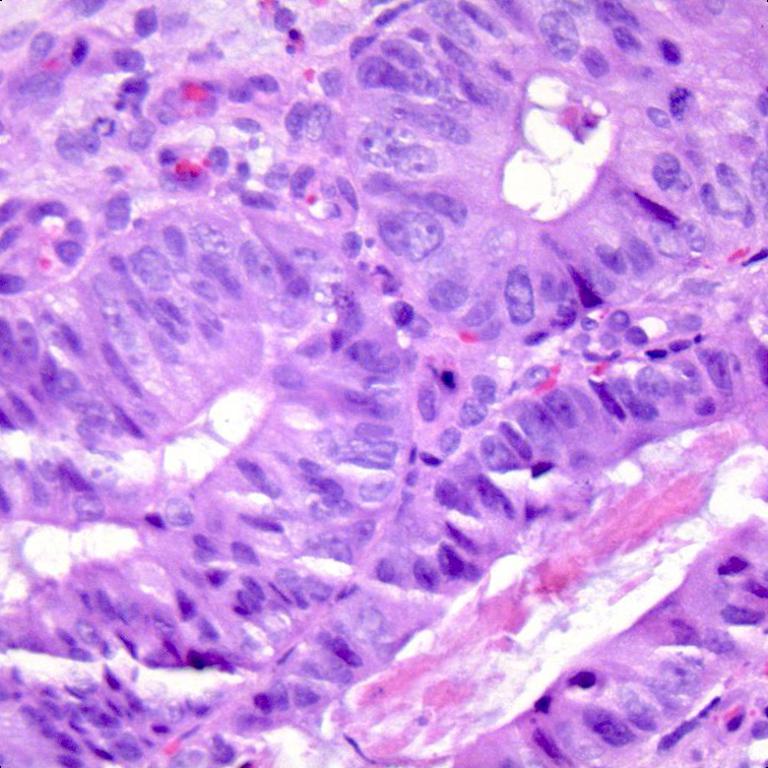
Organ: colon
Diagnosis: adenocarcinomas